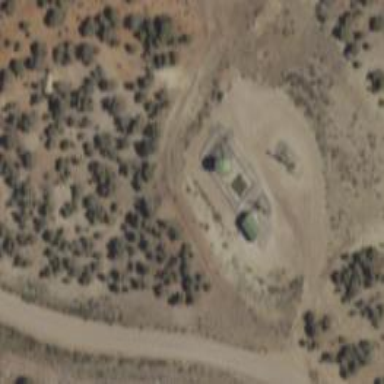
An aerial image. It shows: Storage tank with man-made structure.